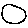
Label: circle